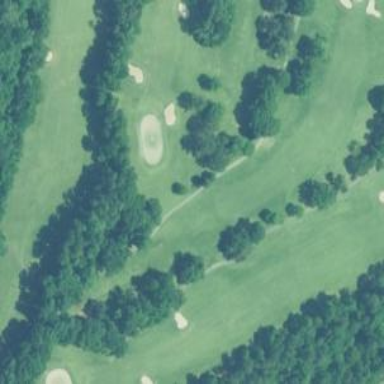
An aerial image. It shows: Grassy area designated as golf fairway.